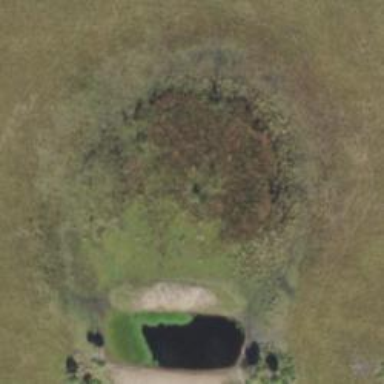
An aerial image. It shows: Marshy wetland area.